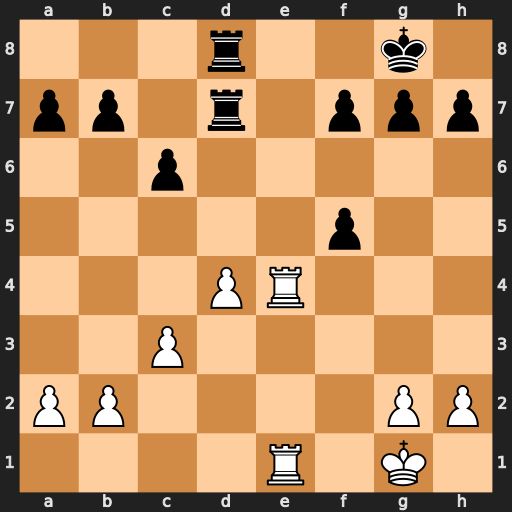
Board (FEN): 3r2k1/pp1r1ppp/2p5/5p2/3PR3/2P5/PP4PP/4R1K1
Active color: w
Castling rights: -
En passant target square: -
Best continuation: Re8+ Rxe8 Rxe8#